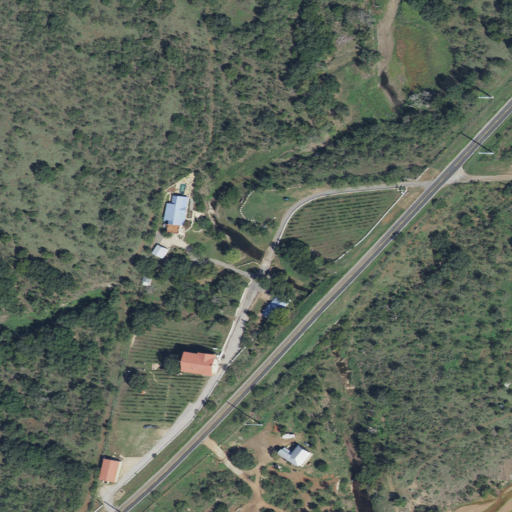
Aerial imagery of valley in Texas named Lime Hollow containing shrub, evergreen forest, deciduous forest, open development, low intensity development, and medium intensity development